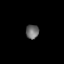
Tissue: lung
Cell type: T cells
Senescence score: 0.2025
Nuclear area (px): 180
Mean DAPI intensity: 107.644